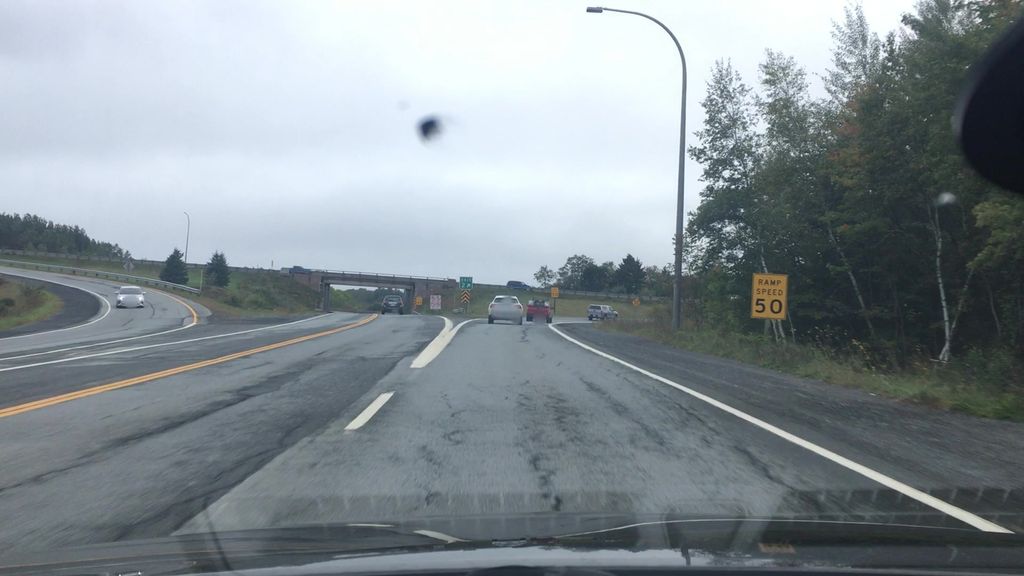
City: halifax